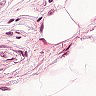
Metastatic tissue present: yes